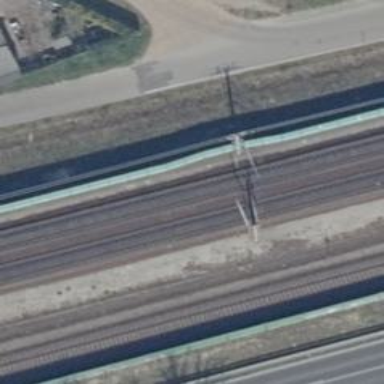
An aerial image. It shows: Railway milestone with catenary mast.